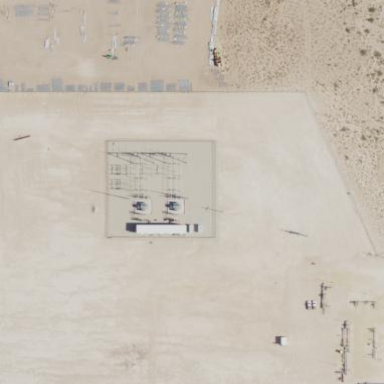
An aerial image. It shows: Industrial power substation enclosed by fence.